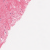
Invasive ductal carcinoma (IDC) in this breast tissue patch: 0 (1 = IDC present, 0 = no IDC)